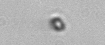
Label: nanoplankton_mix